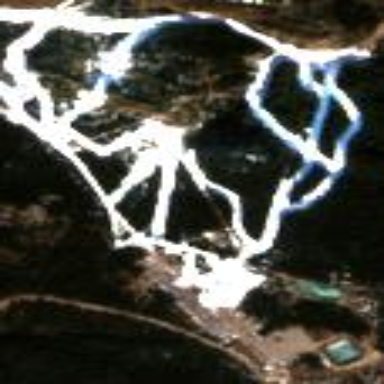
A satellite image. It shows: Area designated for winter sports.